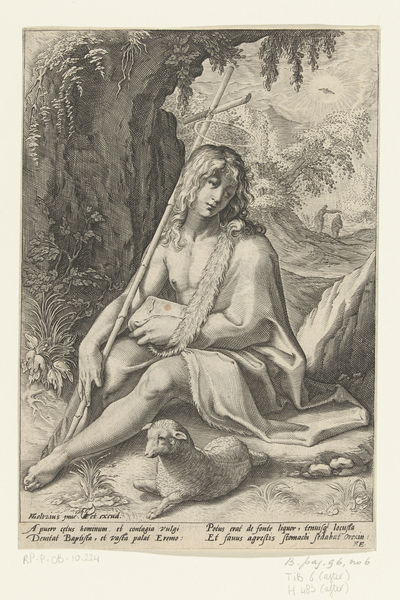
Titel: Johannes de Doper
Künstler: Hendrick Goltzius
Standort: Amsterdam
Institution: Rijksmuseum
Schlagwörter: gravure, berger, saint, lithographie, eau forte, mouton